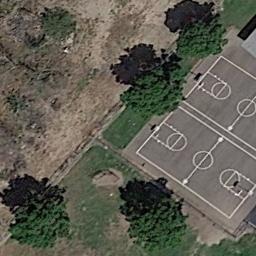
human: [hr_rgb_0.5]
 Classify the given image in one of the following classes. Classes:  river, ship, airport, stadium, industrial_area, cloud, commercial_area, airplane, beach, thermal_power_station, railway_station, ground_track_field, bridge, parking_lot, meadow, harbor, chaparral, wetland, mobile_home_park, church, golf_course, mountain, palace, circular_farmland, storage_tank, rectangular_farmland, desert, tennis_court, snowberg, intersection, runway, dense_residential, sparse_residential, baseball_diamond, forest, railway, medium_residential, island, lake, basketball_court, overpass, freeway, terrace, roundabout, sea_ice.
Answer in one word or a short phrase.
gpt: basketball_court